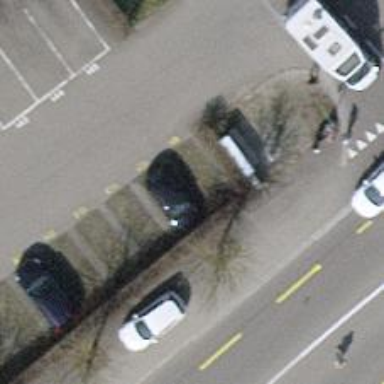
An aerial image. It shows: Street cabinet.